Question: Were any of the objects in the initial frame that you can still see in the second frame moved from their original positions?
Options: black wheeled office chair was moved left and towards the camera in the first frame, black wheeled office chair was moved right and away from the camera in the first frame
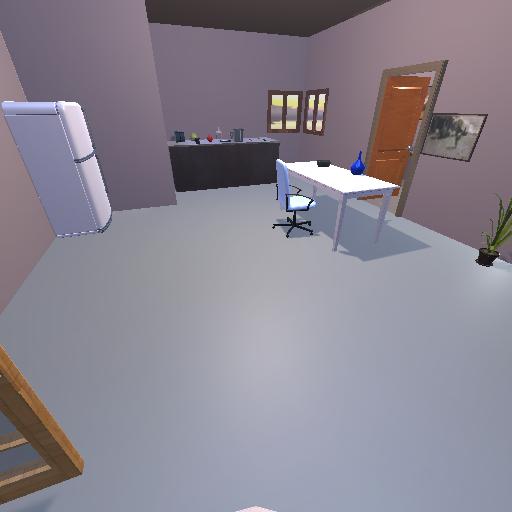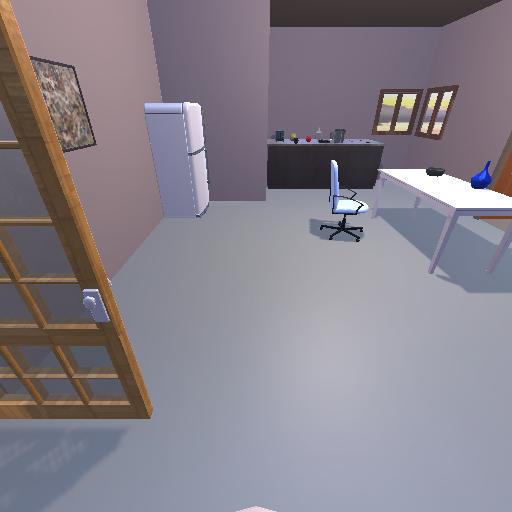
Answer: black wheeled office chair was moved left and towards the camera in the first frame